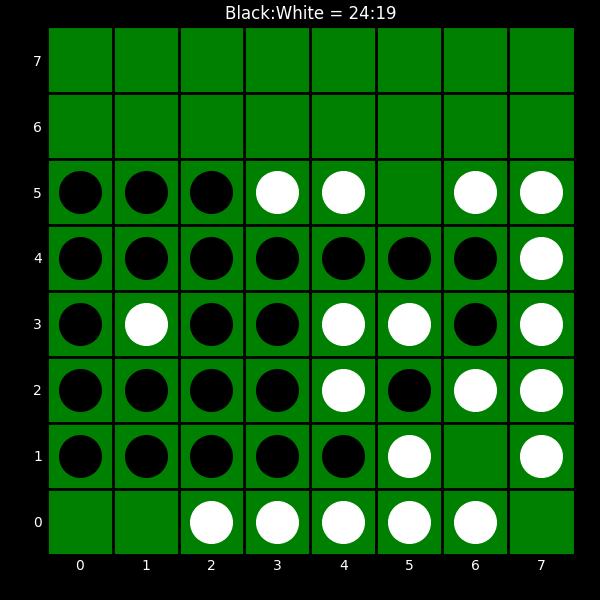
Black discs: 24
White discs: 19